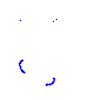
Particle: pion